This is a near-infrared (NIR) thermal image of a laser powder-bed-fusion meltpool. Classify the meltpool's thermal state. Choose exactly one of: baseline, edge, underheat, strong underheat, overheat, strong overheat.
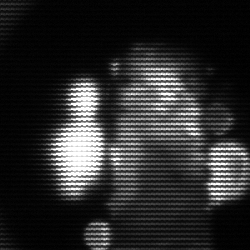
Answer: strong underheat